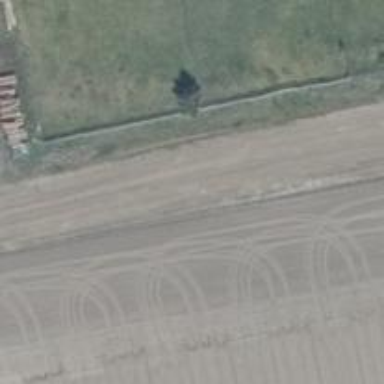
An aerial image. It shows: Gravel track with grade 2 quality.